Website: bh-photo
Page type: payment
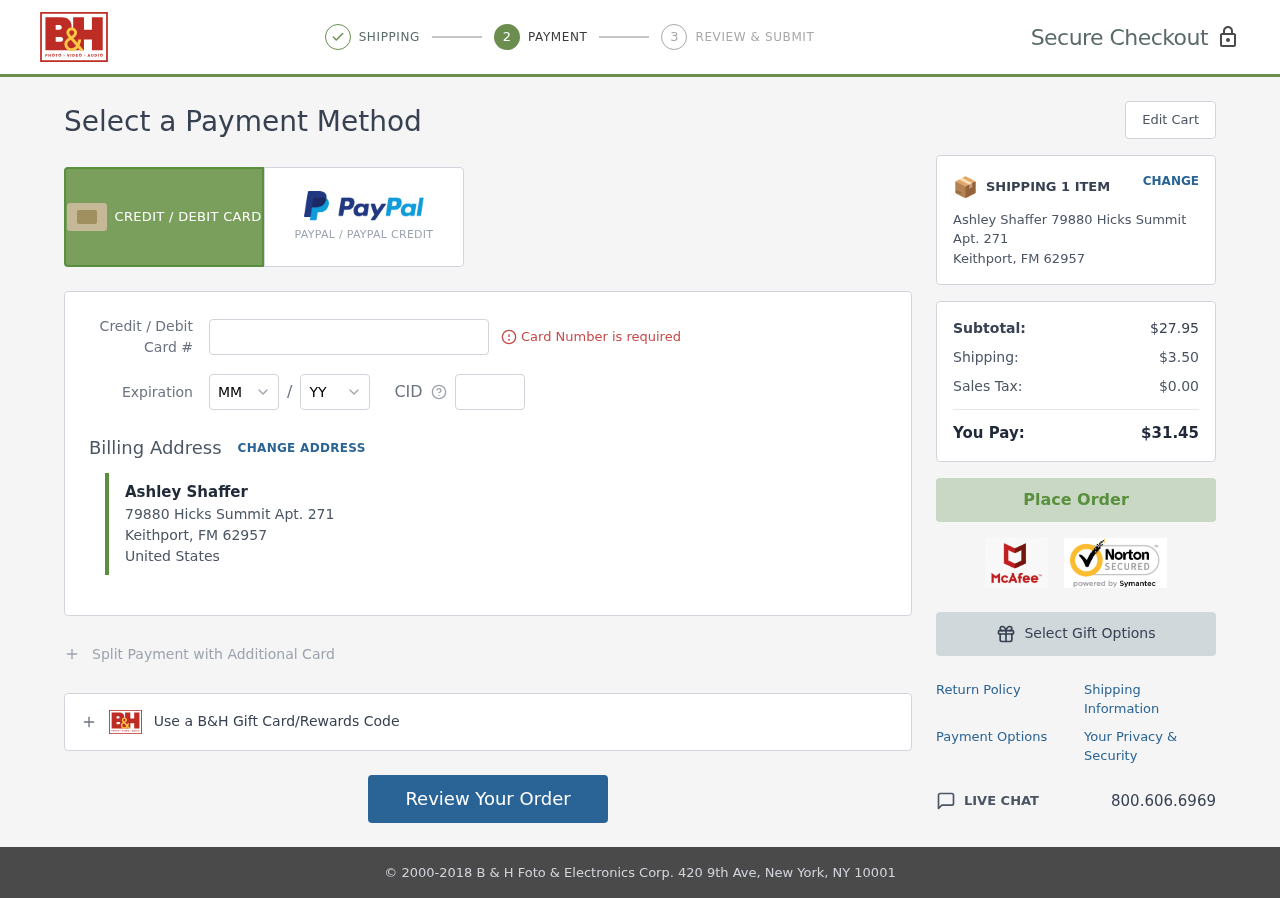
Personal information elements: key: PII_CARD_CVV
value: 365
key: PII_CARD_EXPIRY_MONTH
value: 08
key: PII_CARD_EXPIRY_YEAR
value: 27
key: PII_CARD_NUMBER
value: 2708 2822 1282 6320
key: PII_CITY
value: Keithport
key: PII_COUNTRY
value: United States
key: PII_FULLNAME
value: Ashley Shaffer
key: PII_POSTCODE
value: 62957
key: PII_STATE_ABBR
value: FM
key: PII_STREET
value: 79880 Hicks Summit Apt. 271
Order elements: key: ORDER_NUM_ITEMS
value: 1
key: ORDER_SUBTOTAL
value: $27.95
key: ORDER_SHIPPING_COST
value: $3.50
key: ORDER_TAX
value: $0.00
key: ORDER_TOTAL
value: $31.45